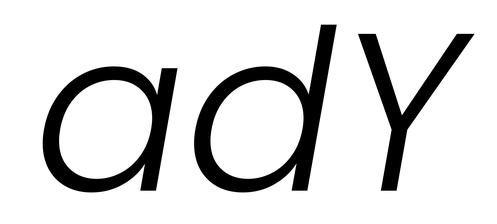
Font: Poppins-LightItalic